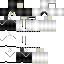
A female skeleton skin with dark skin, wearing blonde helmet dressed in a black robe top and black pants, featuring a closed mouth.